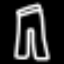
Label: pants